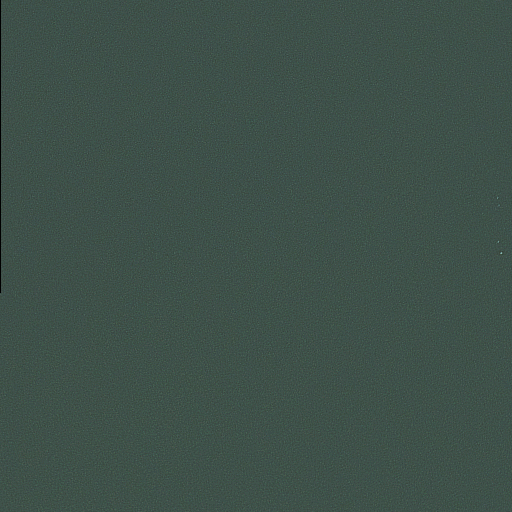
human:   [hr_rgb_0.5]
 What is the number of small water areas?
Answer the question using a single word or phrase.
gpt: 0

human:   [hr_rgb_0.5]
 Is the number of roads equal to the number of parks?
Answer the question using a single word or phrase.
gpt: no

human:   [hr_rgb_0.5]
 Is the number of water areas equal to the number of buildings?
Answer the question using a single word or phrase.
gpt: no

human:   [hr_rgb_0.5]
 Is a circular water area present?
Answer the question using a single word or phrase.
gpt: no

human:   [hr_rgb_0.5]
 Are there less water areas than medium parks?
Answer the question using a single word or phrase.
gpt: no

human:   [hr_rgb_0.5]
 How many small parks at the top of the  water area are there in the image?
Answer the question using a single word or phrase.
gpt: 0

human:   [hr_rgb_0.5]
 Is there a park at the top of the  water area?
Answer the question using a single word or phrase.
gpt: yes

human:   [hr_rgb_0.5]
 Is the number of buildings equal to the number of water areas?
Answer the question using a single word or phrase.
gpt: no

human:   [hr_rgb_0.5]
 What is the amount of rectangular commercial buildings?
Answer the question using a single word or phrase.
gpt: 0

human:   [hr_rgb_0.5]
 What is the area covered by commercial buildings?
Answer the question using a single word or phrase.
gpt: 0m2

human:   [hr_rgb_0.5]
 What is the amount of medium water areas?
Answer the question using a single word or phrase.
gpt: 0

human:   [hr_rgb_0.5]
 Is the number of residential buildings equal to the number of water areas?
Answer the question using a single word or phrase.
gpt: no

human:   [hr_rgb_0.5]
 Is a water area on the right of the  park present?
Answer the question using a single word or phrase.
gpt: no

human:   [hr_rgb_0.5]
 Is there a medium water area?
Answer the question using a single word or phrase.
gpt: no

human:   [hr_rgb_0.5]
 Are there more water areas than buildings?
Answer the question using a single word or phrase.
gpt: yes

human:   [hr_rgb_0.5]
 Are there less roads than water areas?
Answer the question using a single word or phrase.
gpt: yes

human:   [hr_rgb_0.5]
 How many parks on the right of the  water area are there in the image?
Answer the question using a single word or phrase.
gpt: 1

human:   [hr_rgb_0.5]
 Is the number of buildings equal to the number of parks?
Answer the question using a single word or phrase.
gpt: no

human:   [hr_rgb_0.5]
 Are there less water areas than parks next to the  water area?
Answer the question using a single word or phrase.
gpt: no

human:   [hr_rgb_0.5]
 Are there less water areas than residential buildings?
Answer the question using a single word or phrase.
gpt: no

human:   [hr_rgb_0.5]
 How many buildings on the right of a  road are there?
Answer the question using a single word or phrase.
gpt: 0

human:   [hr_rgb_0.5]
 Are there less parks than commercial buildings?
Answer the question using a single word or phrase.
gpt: no

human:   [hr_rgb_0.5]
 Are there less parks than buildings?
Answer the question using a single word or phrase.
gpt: no

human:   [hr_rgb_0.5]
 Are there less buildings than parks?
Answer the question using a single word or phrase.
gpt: yes

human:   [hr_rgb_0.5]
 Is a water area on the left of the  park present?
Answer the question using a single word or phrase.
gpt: yes

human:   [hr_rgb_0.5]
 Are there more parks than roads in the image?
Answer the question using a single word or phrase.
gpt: yes

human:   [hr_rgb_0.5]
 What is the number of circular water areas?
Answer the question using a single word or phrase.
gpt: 0

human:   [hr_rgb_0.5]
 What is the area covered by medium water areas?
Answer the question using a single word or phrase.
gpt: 0m2

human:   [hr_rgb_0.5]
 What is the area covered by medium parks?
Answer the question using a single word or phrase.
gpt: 0m2

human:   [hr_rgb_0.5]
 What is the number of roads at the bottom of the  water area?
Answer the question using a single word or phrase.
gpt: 0

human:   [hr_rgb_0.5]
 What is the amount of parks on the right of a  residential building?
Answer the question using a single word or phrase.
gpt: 0

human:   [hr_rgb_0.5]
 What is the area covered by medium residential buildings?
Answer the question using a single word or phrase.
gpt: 0m2

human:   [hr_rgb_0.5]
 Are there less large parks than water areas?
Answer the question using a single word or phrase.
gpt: no

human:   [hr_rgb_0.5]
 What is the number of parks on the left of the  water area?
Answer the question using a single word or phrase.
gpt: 0

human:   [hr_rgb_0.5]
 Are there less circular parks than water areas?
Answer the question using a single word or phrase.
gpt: yes

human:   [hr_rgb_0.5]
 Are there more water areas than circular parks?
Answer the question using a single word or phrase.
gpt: yes